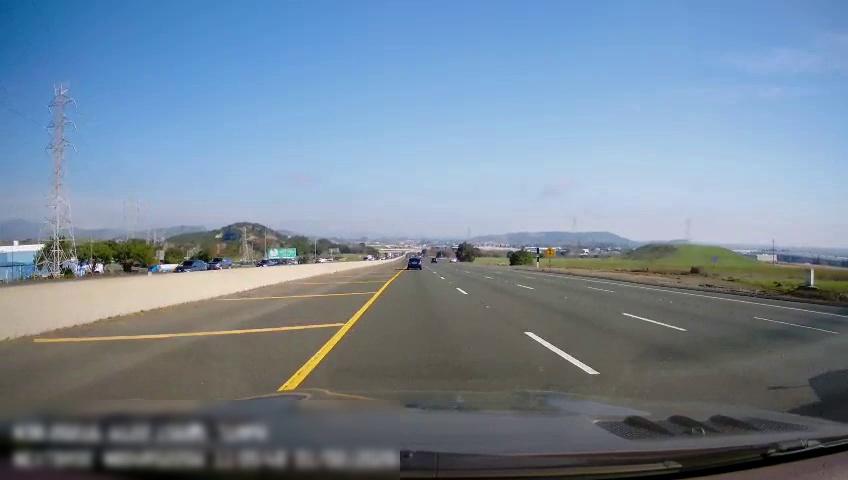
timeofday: Day
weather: Sunny
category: Drivable Space
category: Vehicles | Car
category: Vehicles | Truck
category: Vehicles | Car
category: Vehicles | Car
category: Lanes | Current Lane
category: Lanes | Current Lane
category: Lanes | Alternate Lane
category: Lanes | Alternate Lane
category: Lanes | Alternate Lane
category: Traffic | Signs
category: Traffic | Signs